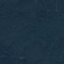
Label: Forest